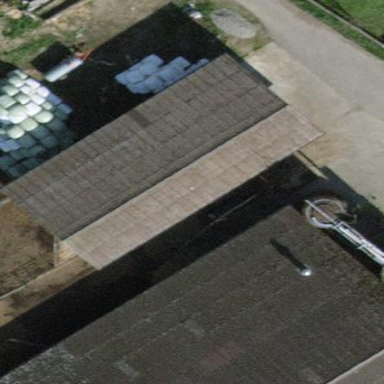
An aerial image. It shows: Farm building.